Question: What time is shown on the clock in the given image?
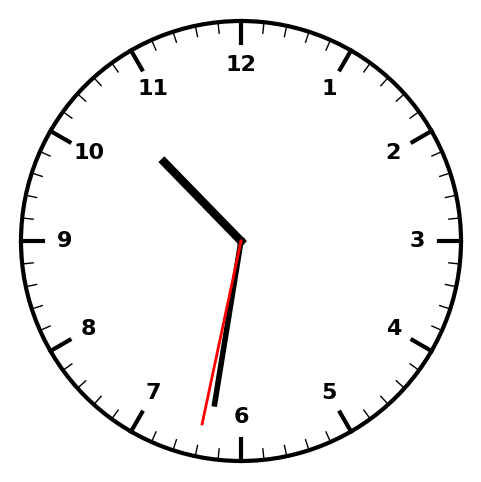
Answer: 10:31:32